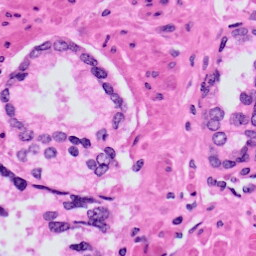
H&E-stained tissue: Prostate